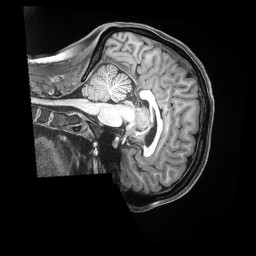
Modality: T1w
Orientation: sagittal
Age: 22
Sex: female
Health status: ill
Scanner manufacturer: siemens
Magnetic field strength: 3 T
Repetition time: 2.5 s
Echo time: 0.00181 s